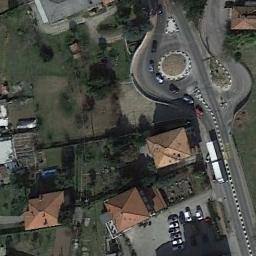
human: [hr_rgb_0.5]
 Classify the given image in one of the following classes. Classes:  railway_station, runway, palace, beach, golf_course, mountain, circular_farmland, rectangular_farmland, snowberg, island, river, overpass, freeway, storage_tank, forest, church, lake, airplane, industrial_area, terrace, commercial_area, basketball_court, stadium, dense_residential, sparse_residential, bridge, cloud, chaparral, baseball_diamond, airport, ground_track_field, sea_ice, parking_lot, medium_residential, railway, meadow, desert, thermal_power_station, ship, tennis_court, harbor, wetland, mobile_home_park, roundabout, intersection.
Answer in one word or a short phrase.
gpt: roundabout